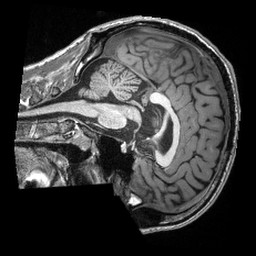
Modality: T1w
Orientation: sagittal
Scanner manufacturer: siemens
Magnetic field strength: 3 T
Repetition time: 2.3 s
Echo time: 0.00308 s